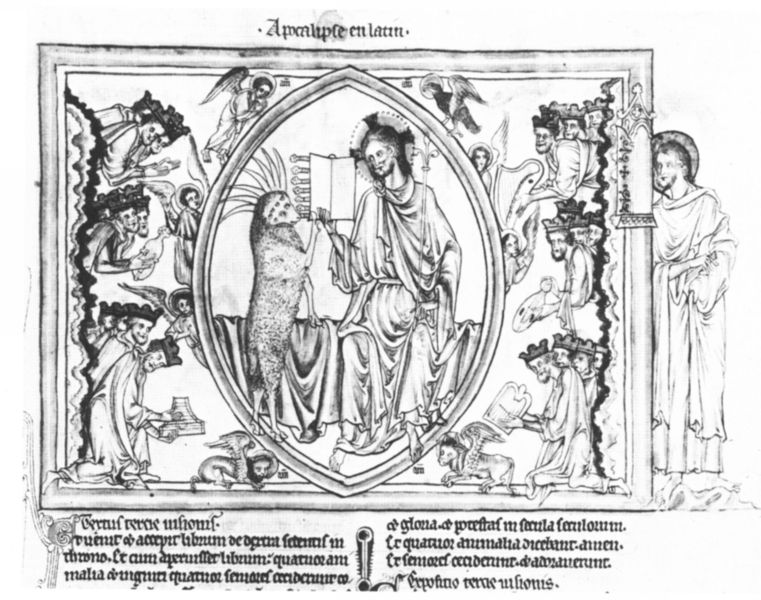
Titel: Metz Apokalypse
Institution: Metz, Bibliothèque Municipale
Schlagwörter: flügel, zeichnung, hund, tier, tuch, bibel, tod, bild, gelehrte, mantel, blatt, krone, engel, holzschnitt, schrift, venedig, stab, könig, tafel, lamm, schaf, buch, druck, seite, schwarzweiß, text, herrscher, buchdruck, heiligenschein, löwen, christus, jesus, christlich, mittelalter, heiliger, könige, heilige, opfer, schaft, christentum, kronen, mandorla, buchmalerei, heilge, schaff